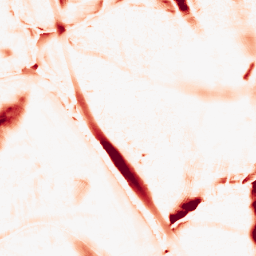
Category: morphological
Decomposition family: morphological_ellipse
Decomposition parameters: operation: opening
width: 30
height: 50
Upsampling method: linear_exact
Upsampling parameters: scale: 4
Upsampling scale: 4